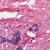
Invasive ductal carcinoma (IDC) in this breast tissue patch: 0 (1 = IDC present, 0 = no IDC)